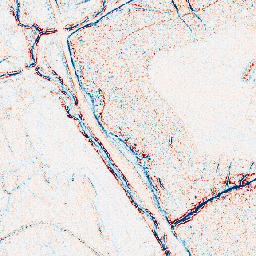
Category: edge_preserving
Decomposition family: bilateral
Decomposition parameters: d: 5
sigma_color: 150
sigma_space: 75
Upsampling method: area
Upsampling parameters: scale: 4
Upsampling scale: 4